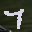
Label: 7